Question: this is the heatmap of the question. Each task can only be assigned to one person, and each person can only be assigned one task. How to allocate to maximize total profit? (all profits are multiples of ten), and output the maximum profit.
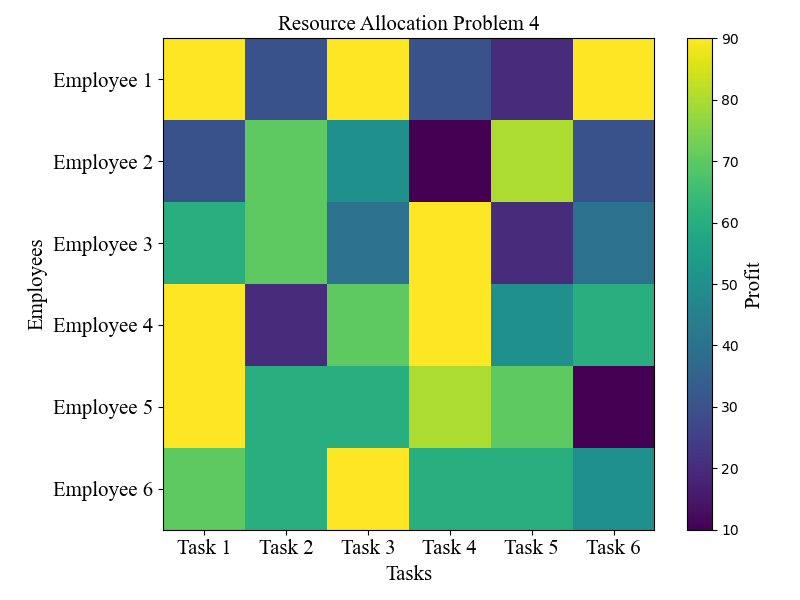
Answer: 510